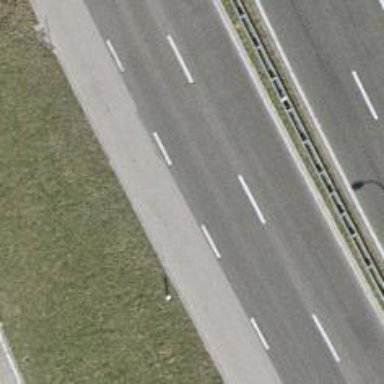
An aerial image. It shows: Trunk highway.